Field crop: maize
Growth stage: 2
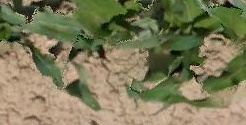
Species: maize